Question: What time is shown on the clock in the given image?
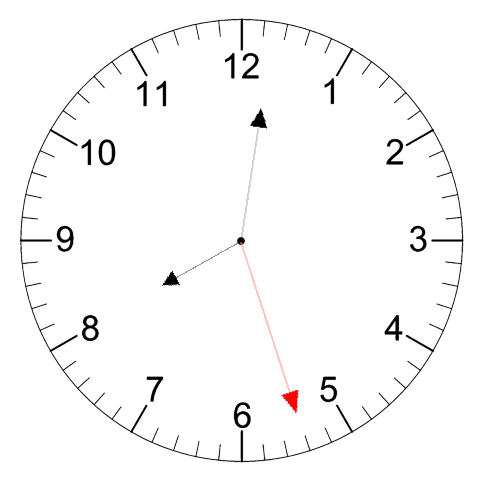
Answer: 08:01:27